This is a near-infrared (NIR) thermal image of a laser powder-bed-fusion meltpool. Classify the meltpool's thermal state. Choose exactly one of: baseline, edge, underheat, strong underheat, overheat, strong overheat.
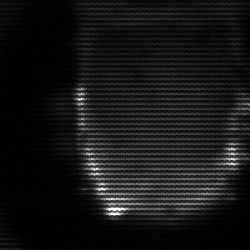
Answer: baseline